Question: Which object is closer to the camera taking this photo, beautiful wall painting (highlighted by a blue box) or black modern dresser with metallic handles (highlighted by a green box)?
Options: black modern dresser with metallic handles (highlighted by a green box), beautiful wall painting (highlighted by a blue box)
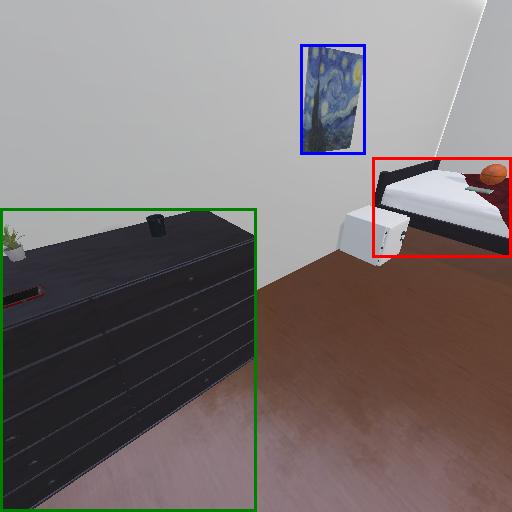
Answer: black modern dresser with metallic handles (highlighted by a green box)